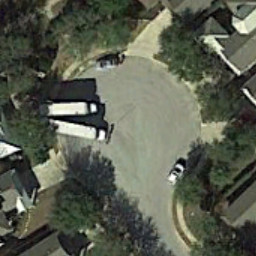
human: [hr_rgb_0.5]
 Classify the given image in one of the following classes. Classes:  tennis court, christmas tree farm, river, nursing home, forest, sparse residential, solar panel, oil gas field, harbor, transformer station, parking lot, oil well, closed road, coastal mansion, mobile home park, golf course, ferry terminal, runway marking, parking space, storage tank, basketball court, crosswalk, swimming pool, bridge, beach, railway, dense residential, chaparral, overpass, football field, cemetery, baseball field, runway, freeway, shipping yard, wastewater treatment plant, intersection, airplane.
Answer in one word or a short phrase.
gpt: closed road